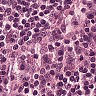
Metastatic tissue present: no